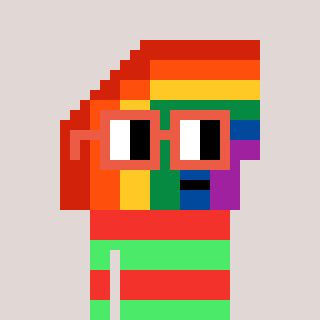
a pixel art character with square orange glasses, a rainbow-shaped head and a teal-colored body on a warm background